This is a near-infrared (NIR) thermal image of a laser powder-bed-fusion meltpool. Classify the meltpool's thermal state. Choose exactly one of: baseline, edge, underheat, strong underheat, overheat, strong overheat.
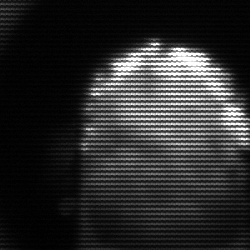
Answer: baseline